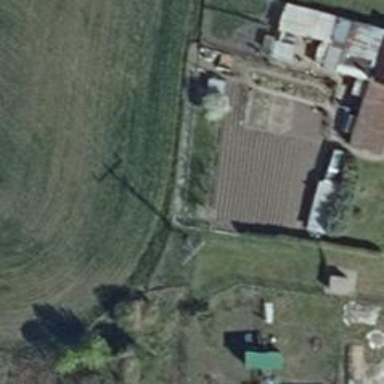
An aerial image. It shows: Minor power line.